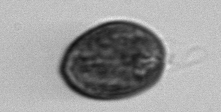
Label: Prorocentrum